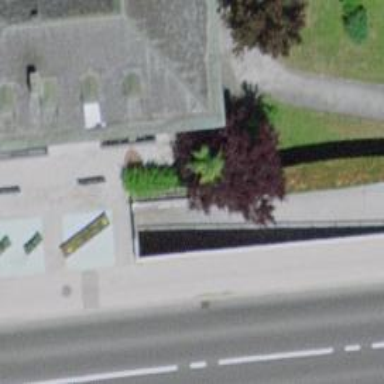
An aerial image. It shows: Tunnel path with asphalt surface.